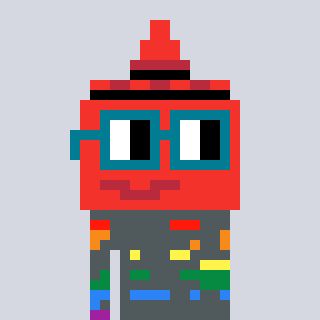
a pixel art character with square dark green glasses, a ketchup-shaped head and a rust-colored body on a cool background